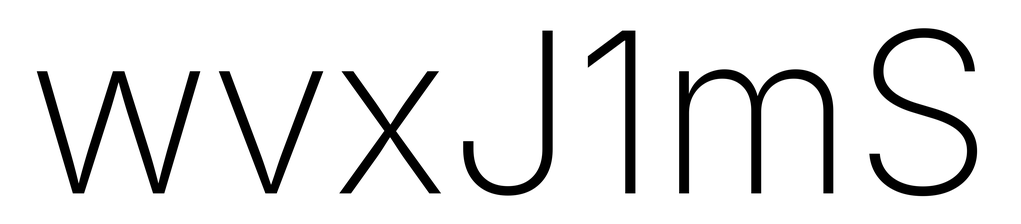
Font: Inter_ExtraLight